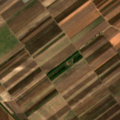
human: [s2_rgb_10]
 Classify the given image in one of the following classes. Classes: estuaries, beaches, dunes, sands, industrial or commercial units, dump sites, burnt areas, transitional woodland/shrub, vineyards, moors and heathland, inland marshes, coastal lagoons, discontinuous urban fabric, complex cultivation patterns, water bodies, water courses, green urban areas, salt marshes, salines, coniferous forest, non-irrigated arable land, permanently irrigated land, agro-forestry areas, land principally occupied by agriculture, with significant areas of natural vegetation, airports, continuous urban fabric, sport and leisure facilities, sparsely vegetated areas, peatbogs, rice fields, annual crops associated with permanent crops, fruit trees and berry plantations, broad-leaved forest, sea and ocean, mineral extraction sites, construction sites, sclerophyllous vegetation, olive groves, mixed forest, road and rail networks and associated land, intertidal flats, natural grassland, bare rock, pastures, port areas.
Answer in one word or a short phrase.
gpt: non-irrigated arable land